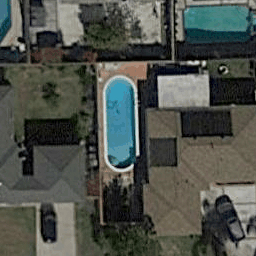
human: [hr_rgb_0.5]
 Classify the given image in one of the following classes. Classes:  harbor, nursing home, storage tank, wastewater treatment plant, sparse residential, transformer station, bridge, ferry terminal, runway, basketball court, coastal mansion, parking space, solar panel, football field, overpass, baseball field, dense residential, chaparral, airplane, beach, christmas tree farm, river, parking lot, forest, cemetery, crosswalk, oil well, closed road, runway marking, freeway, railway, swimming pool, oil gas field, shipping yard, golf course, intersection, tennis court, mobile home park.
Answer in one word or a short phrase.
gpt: swimming pool